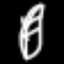
Label: leaf